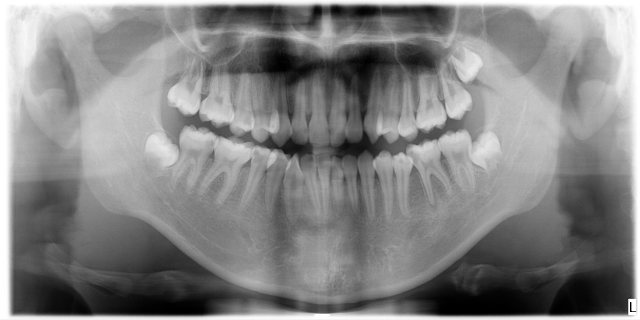
adult